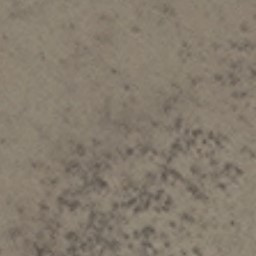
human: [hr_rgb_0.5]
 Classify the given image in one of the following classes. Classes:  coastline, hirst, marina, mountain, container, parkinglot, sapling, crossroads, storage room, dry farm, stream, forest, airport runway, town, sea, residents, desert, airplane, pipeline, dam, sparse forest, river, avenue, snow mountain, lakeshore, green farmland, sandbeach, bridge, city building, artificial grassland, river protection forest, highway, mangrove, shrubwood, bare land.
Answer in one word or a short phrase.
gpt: bare land